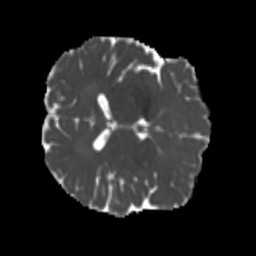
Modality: MD
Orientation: axial
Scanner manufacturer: siemens
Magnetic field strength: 3 T
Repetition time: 4 s
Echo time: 0.0594 s